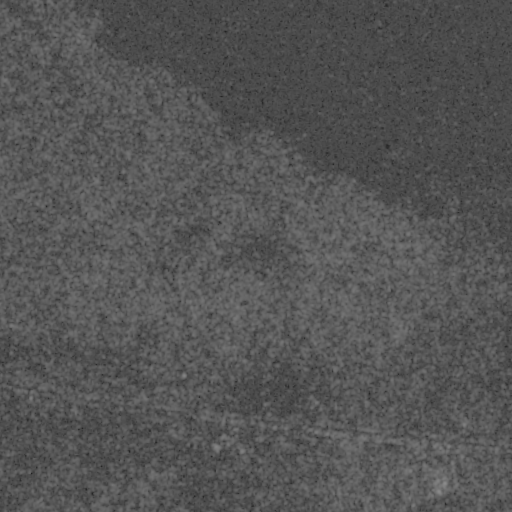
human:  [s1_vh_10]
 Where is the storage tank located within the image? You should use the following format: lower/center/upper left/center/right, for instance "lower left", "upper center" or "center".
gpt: The storage tank is located in the lower right of the image.
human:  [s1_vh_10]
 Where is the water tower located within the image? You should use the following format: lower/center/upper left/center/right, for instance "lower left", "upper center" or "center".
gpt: The water tower is located in the lower right of the image.
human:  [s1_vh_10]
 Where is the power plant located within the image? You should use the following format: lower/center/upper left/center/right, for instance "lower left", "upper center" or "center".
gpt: There is no power plant in the image.

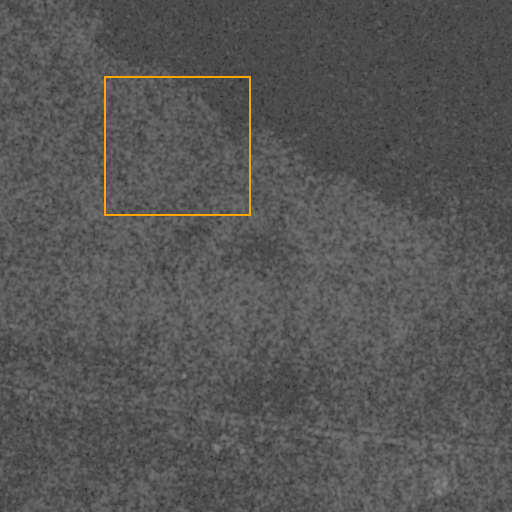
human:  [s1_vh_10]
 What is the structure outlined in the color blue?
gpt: There is no blue outline.
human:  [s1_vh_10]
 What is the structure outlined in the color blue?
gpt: There is no structure outlined in blue.